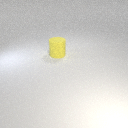
large yellow rubber cylinder